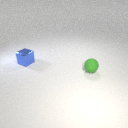
small green rubber sphere in front of small blue metal cube